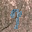
Label: 7